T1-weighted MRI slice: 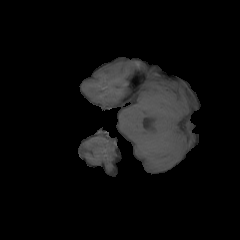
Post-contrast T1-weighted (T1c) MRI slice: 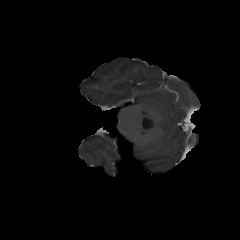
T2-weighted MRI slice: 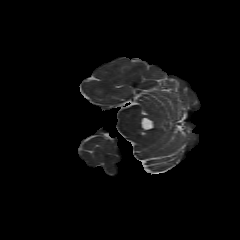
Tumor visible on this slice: no